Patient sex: F
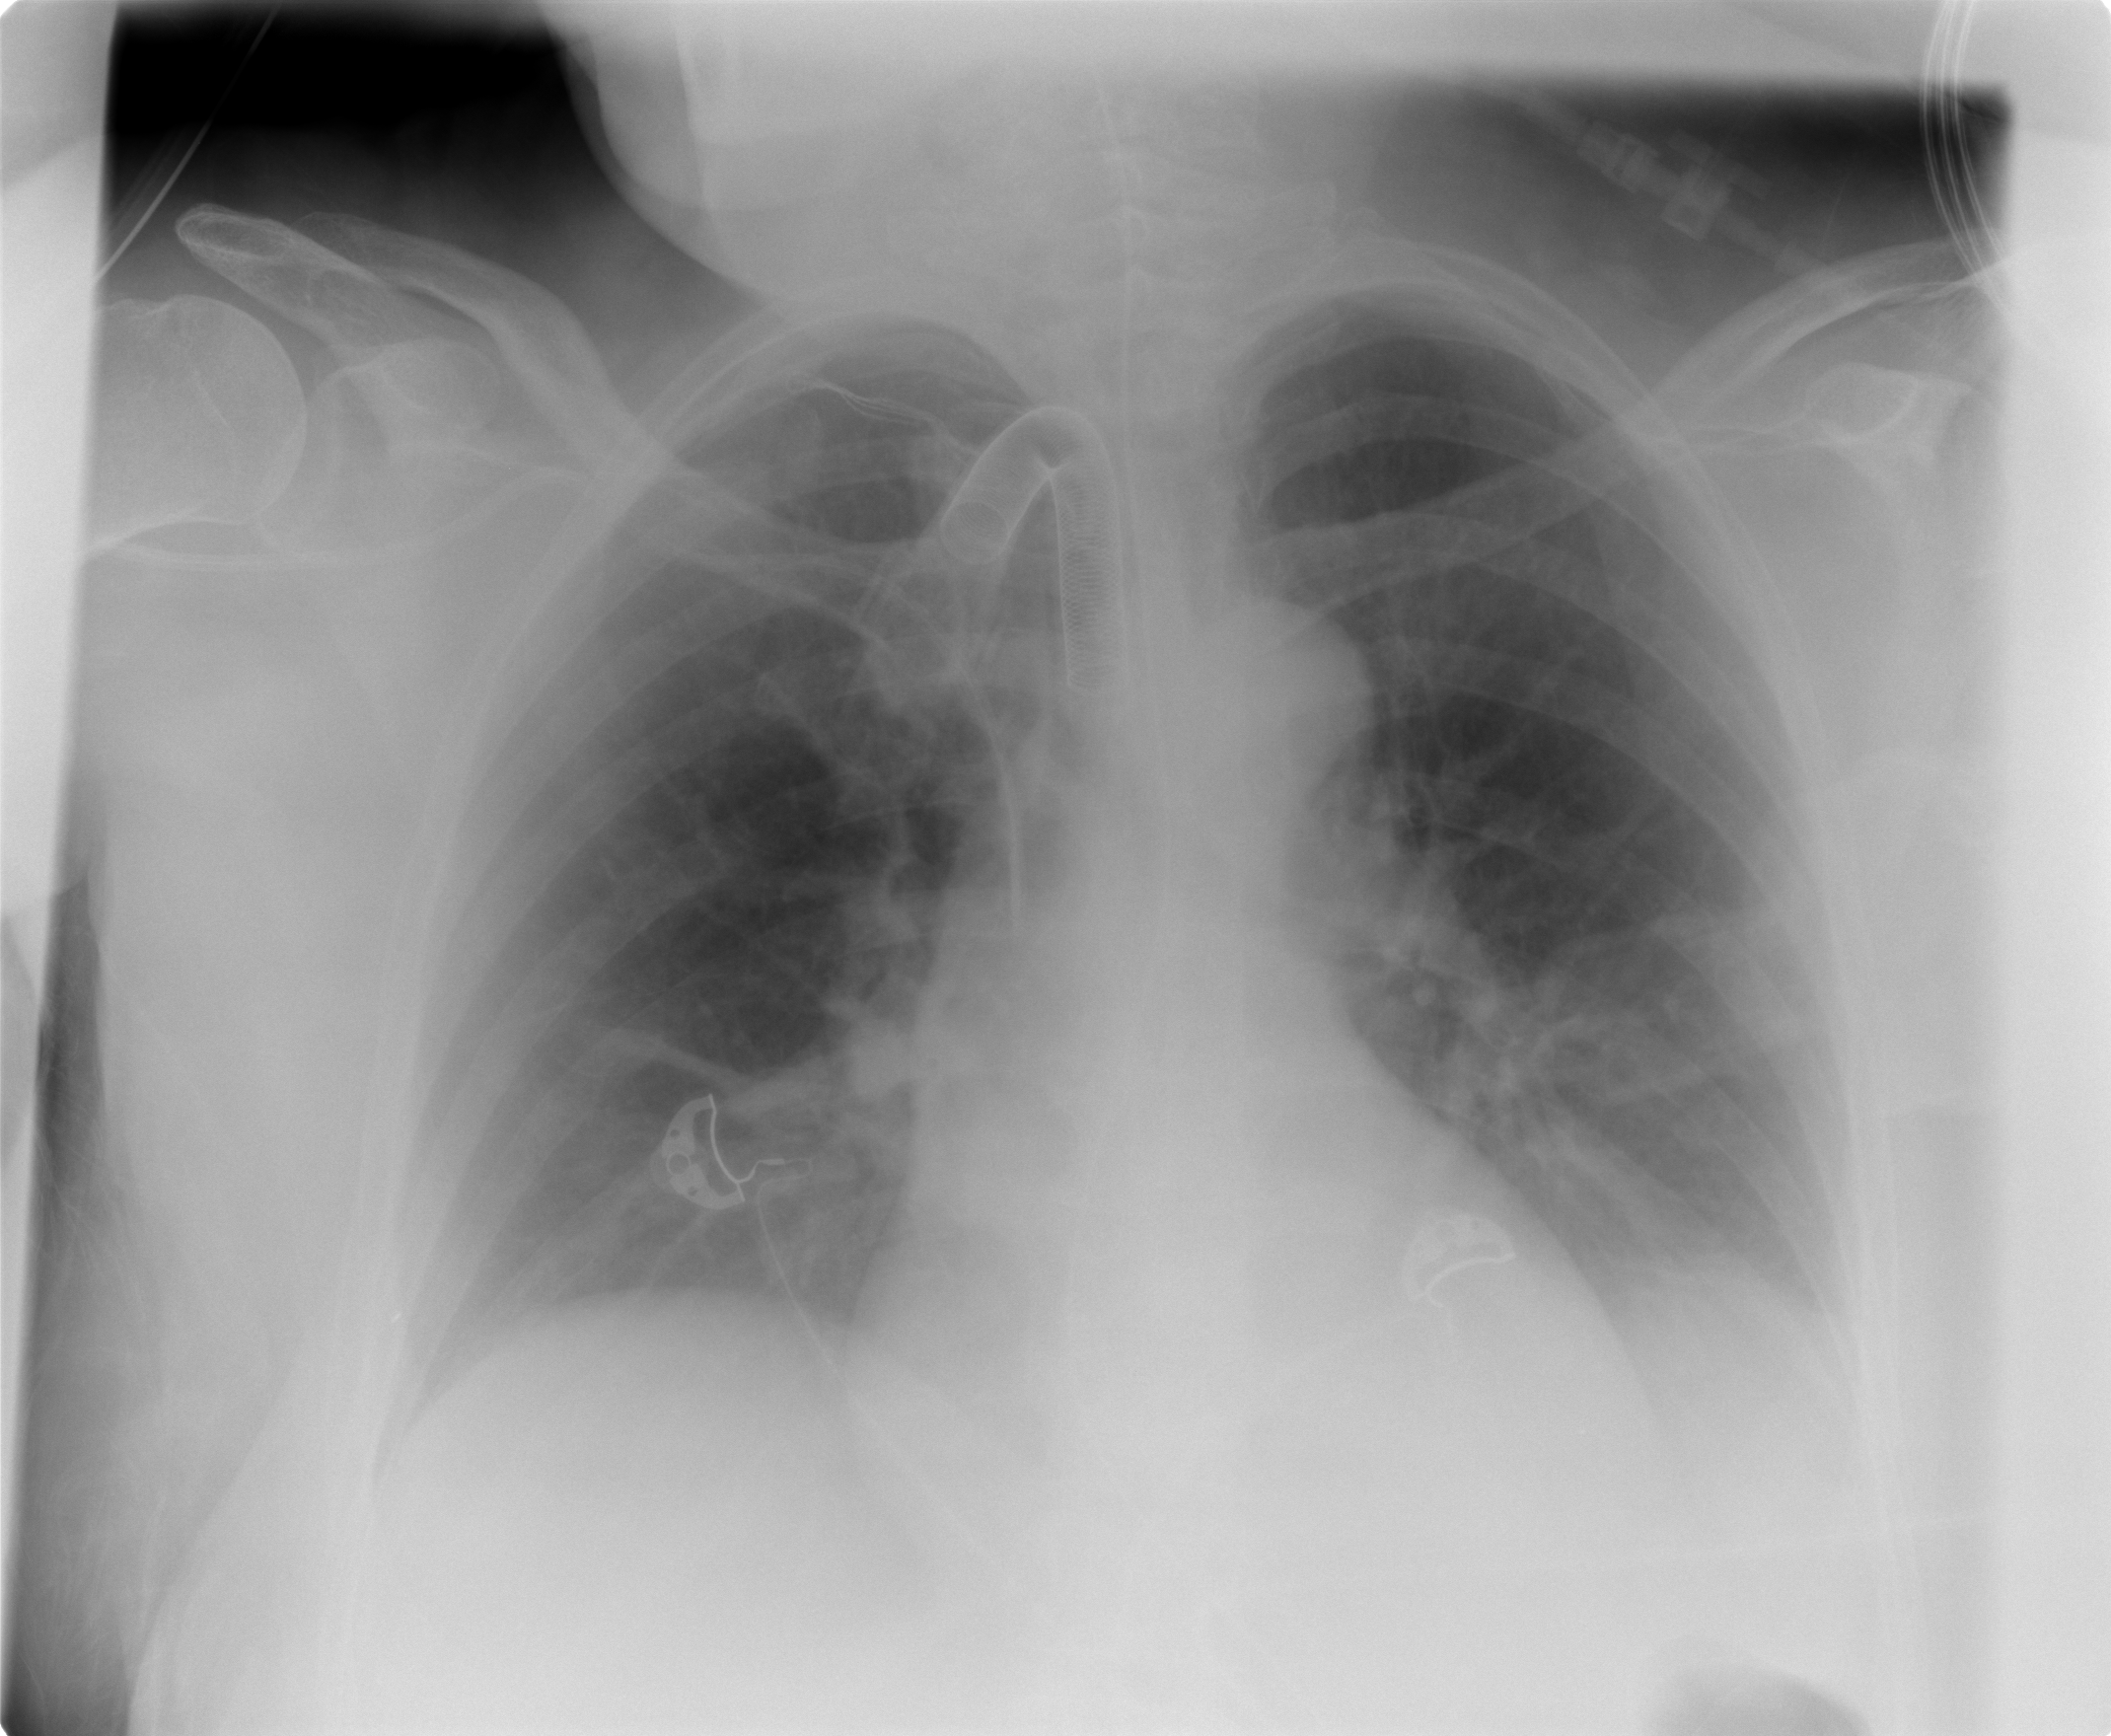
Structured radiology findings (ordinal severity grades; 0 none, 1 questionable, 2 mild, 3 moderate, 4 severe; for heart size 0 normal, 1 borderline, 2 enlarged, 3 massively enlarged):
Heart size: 0
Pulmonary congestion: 0
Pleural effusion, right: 2
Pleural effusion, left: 2
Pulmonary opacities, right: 0
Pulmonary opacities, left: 0
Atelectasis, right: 2
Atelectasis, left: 2